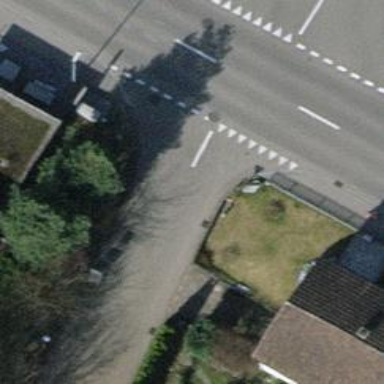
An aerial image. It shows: Road with "give way" sign.